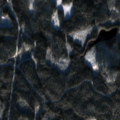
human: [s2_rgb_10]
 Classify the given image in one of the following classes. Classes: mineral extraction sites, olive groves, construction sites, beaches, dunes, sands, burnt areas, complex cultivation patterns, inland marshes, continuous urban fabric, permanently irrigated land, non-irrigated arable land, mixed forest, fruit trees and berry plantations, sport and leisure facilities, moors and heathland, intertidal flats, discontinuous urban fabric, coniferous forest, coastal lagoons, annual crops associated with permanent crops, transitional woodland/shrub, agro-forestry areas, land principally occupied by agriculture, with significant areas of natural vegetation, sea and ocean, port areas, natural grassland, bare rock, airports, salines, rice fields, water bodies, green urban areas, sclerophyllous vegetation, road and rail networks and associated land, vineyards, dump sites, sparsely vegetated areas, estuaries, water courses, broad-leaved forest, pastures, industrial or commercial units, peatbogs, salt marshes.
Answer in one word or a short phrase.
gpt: coniferous forest, mixed forest, transitional woodland/shrub